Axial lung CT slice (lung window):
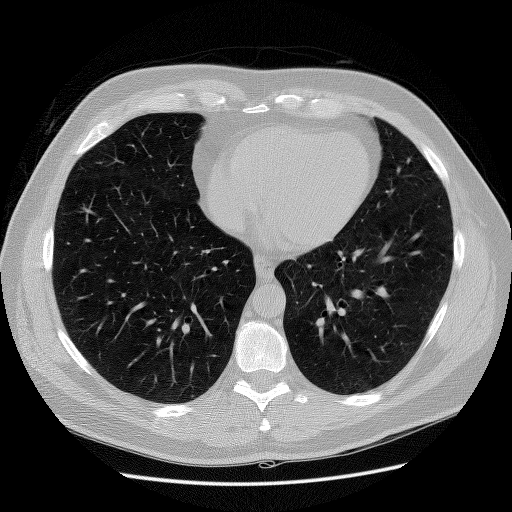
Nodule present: no